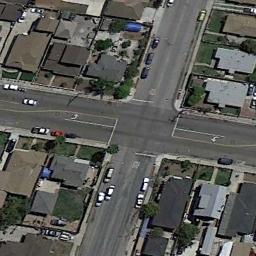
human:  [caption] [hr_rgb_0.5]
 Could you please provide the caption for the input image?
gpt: There are many buildings beside the intersection .

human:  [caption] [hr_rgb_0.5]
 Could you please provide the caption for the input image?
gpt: There are several moving vehicles on the road at the intersection, With many buildings and some trees around the intersection .

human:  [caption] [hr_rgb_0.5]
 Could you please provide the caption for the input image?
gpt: An intersection with normal traffic located in a dense residential area .

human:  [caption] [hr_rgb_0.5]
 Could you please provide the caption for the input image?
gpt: There are some cars at the intersection .

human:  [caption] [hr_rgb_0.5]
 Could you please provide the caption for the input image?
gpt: There are many buildings around the intersection .